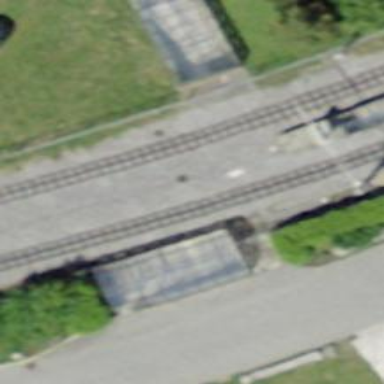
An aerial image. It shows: Station for public transport and railway.